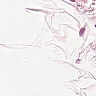
Metastatic tissue present: no